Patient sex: F
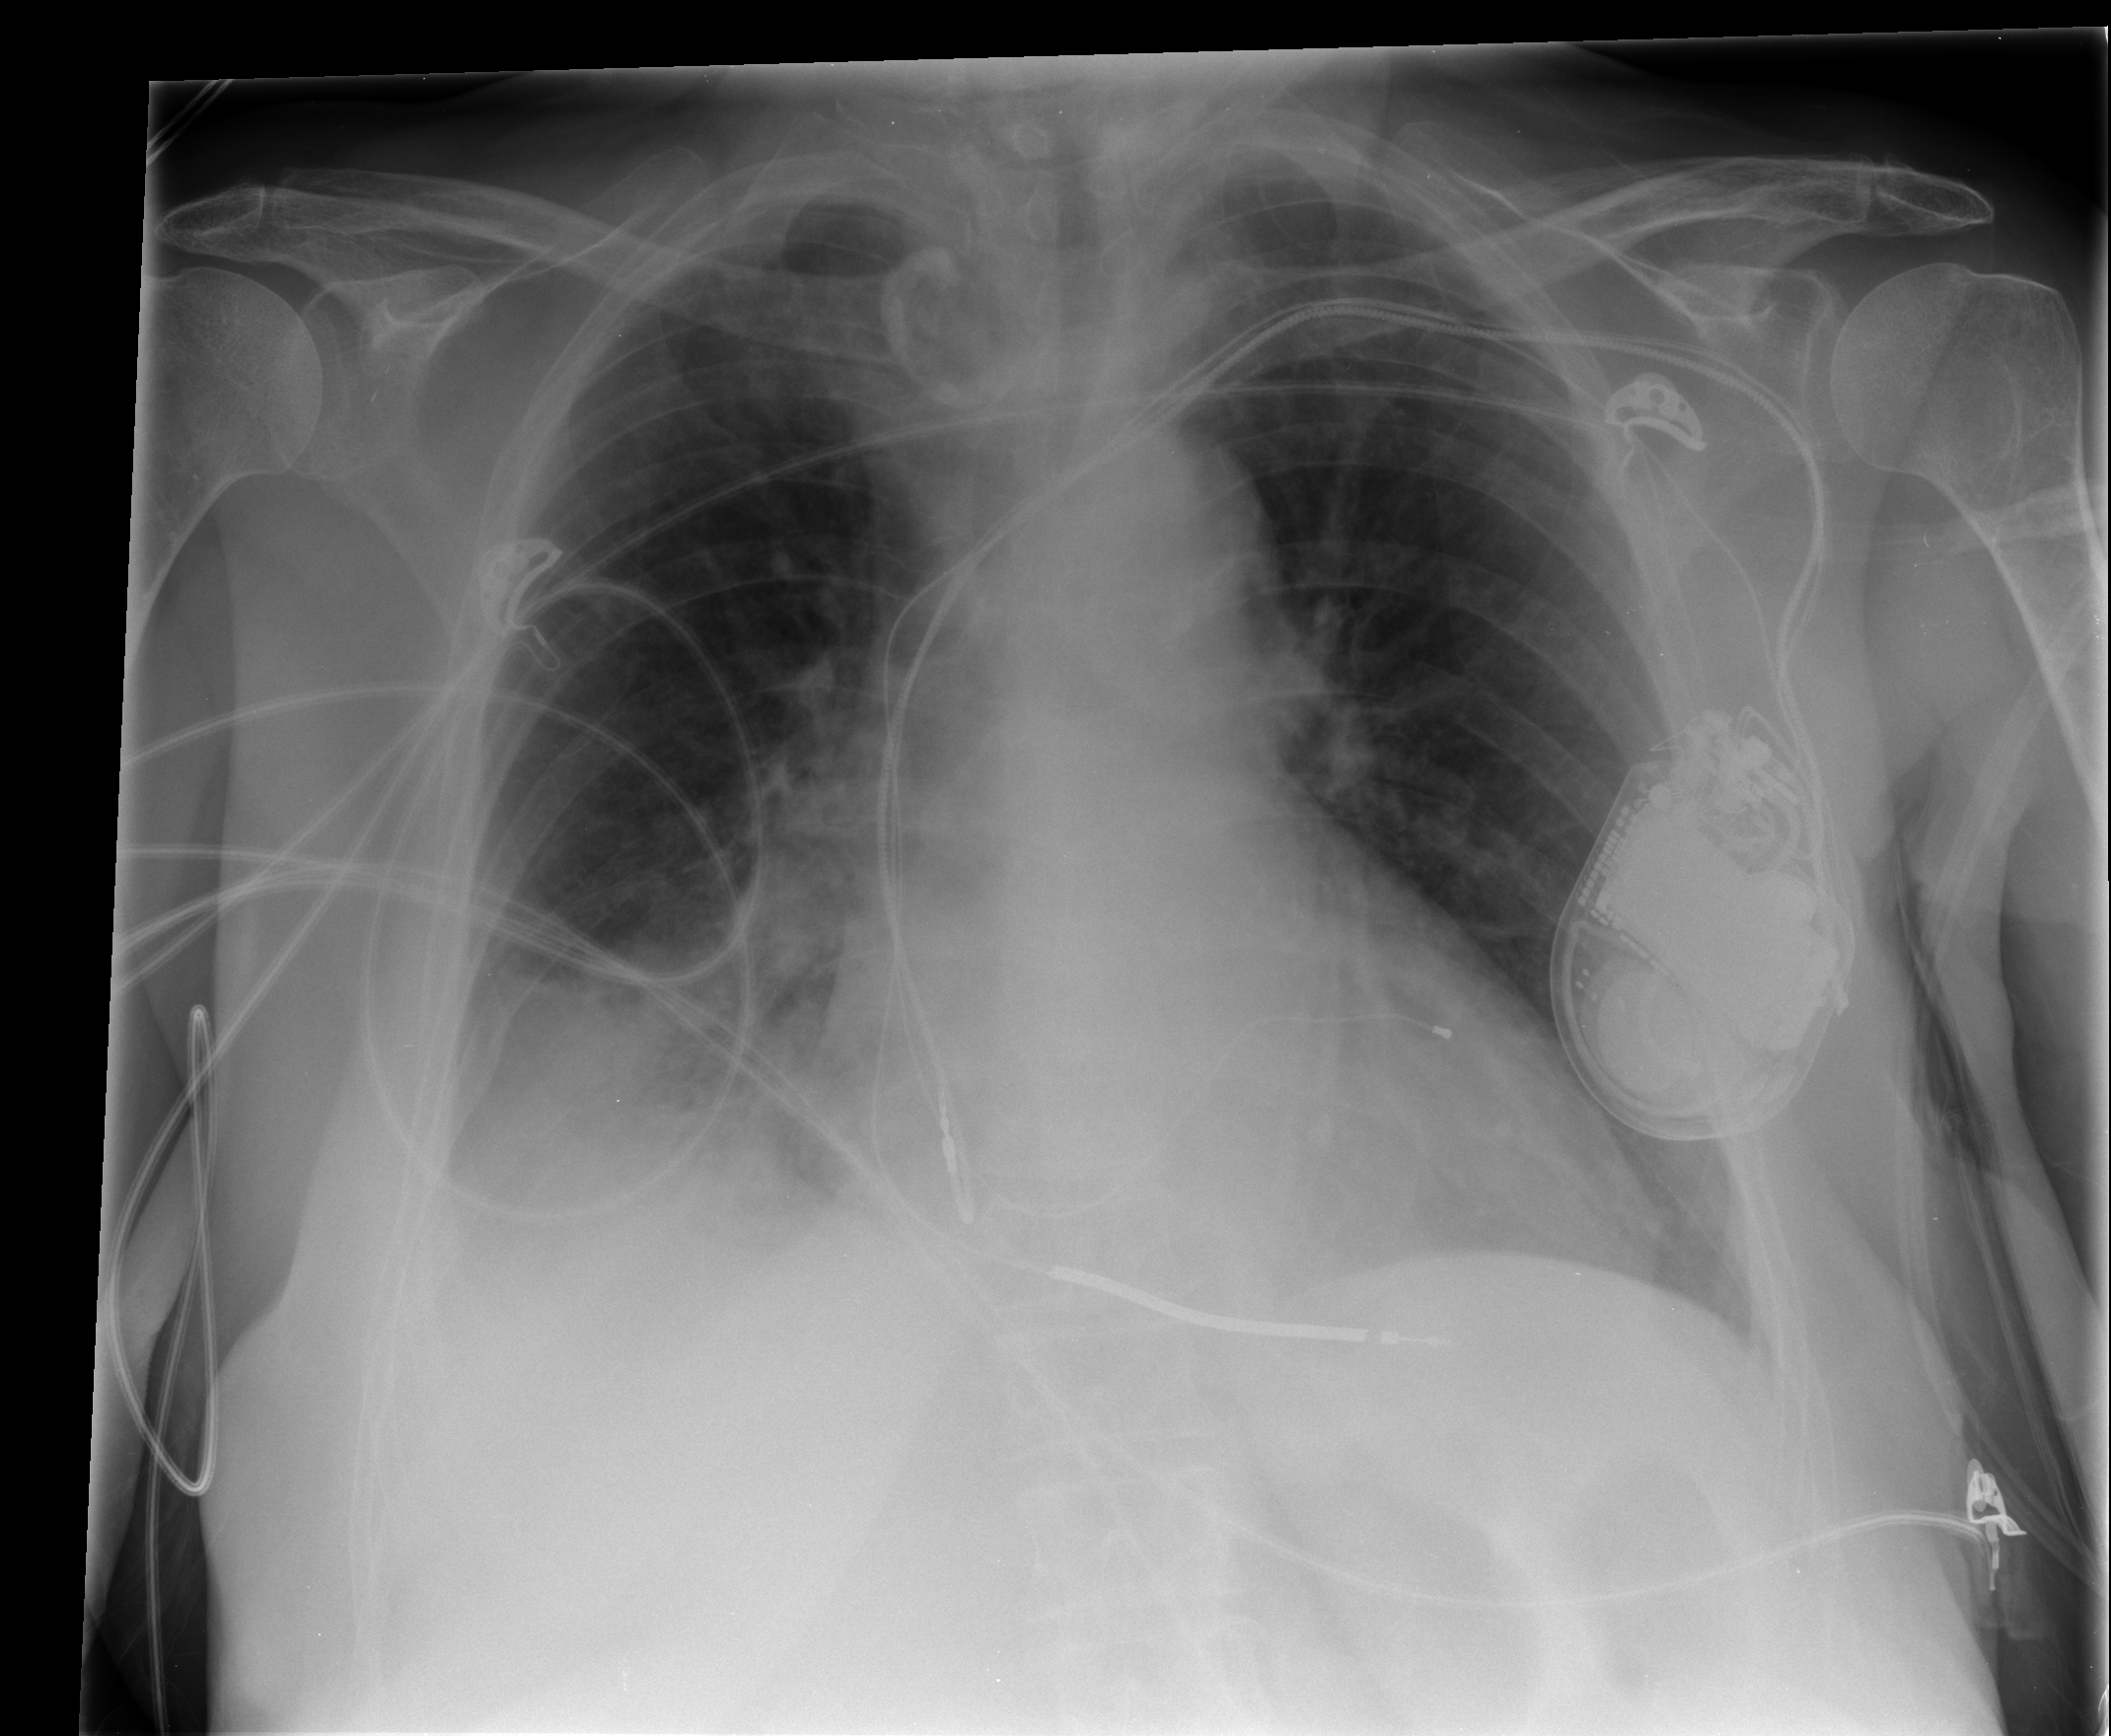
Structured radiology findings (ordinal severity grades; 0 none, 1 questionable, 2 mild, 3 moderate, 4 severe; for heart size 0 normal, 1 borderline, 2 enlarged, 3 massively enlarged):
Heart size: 2
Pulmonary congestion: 0
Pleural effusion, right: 1
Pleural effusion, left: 0
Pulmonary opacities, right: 2
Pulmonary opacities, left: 0
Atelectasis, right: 2
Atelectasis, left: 0